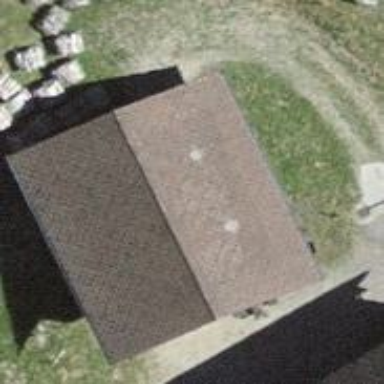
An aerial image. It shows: Shed building.